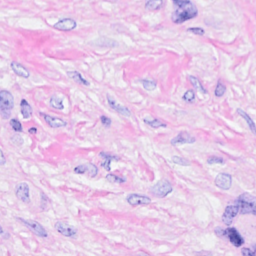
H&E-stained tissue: Breast